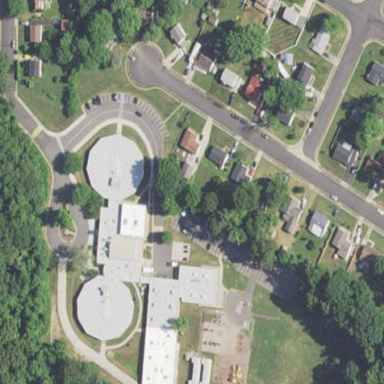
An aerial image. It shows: School.